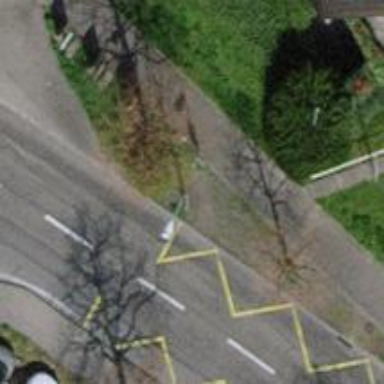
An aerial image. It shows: Bus stop with platform for public transport.